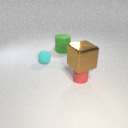
large green rubber cylinder behind small cyan rubber sphere